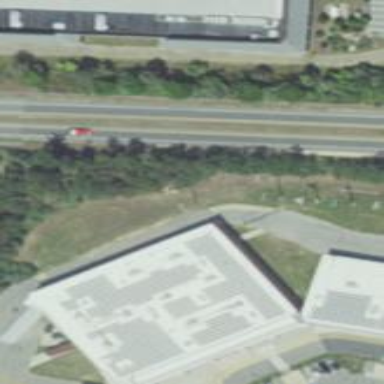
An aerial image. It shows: Building.